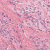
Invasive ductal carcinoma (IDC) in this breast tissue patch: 1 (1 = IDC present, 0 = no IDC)